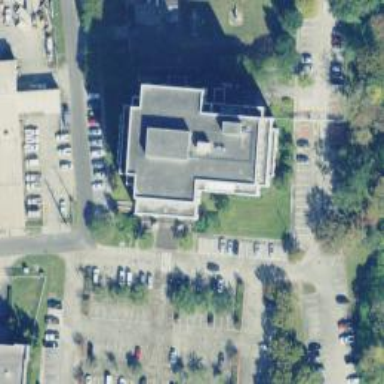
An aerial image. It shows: Government office.